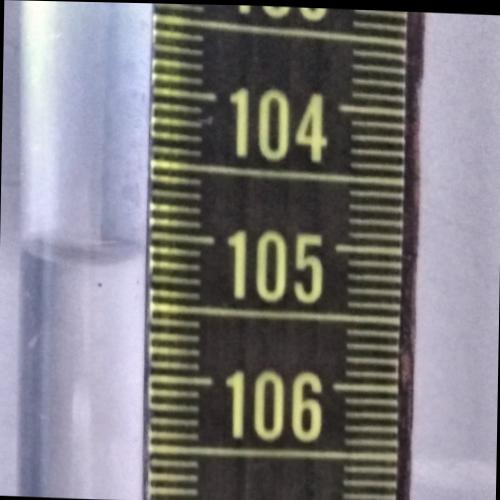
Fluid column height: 105.2 cm